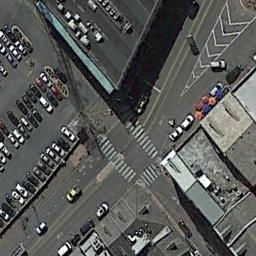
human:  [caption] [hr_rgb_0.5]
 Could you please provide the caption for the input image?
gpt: There were many cars parked at the intersection .

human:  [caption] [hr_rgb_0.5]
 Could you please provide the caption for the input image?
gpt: There are many moving and waiting vehicles on the road at the intersection, And many cars are parked in the open space beside the intersection .

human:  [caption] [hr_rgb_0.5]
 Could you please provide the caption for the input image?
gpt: There are many cars in the parking lot next to the intersection .

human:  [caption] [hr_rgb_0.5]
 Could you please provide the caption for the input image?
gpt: There are many cars parked beside the intersection .

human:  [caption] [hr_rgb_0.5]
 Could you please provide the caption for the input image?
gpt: An intersection with normal traffic is between some buildings and a parking lot .